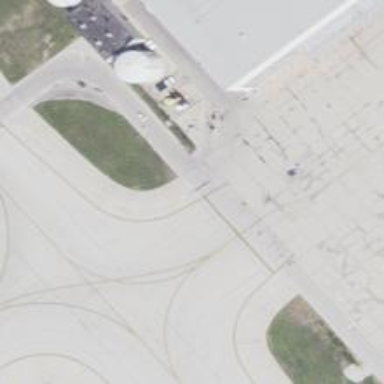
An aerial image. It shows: View of taxiway at the airport.